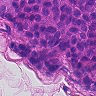
Metastatic tissue present: yes